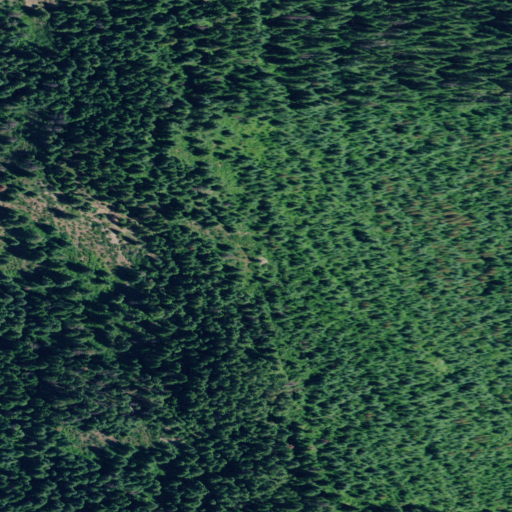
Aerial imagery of gap in Idaho named Avery Saddle containing evergreen forest, grassland, and shrub